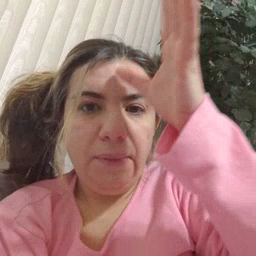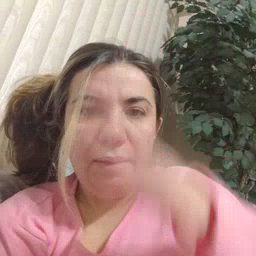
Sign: fireman